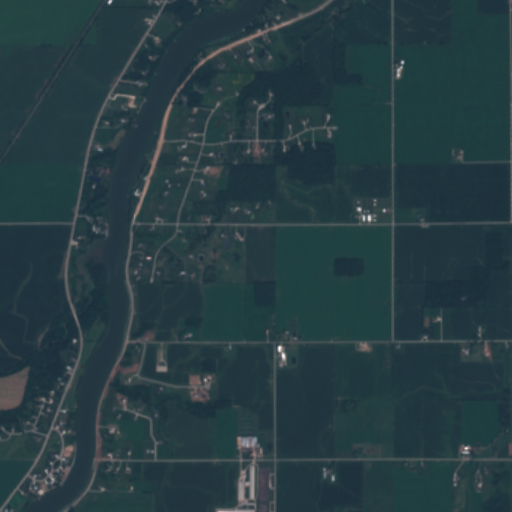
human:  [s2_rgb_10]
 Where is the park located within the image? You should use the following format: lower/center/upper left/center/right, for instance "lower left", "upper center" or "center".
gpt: The park is located in the lower left of the image.
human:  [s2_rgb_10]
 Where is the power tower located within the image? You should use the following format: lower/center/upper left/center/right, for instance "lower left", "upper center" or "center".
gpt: There is no power tower in the image.